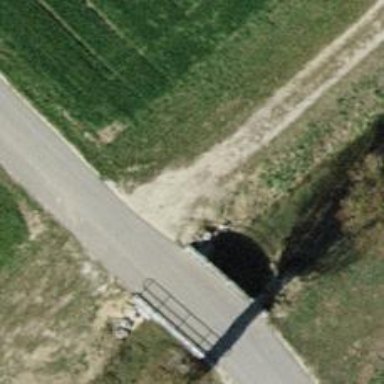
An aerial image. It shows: Cycleway bridge with asphalt surface.